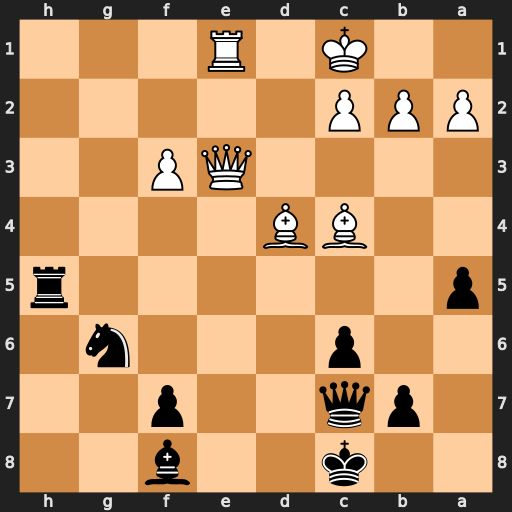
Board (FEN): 2k2b2/1pq2p2/2p3n1/p6r/2BB4/4QP2/PPP5/2K1R3
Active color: b
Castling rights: -
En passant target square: -
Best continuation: Bh6 Qxh6 Rxh6